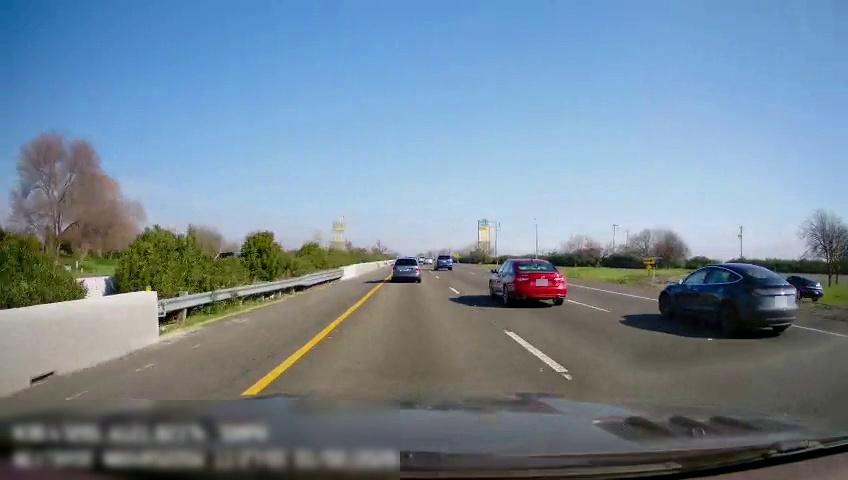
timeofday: Day
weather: Sunny
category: Drivable Space
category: Vehicles | SUV
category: Vehicles | SUV
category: Vehicles | Car
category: Vehicles | SUV
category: Vehicles | Car
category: Vehicles | Car
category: Lanes | Current Lane
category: Lanes | Current Lane
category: Lanes | Alternate Lane
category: Lanes | Alternate Lane